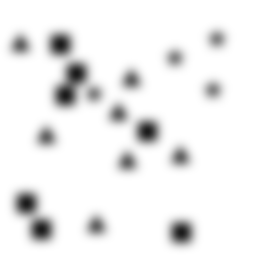
Squares: 7
Triangles: 7
Stars: 4
Total shapes: 18